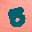
Label: 5